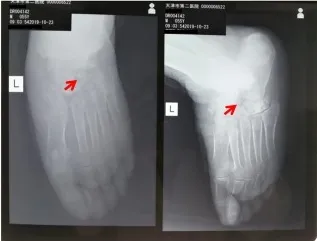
Post-operative detection showed successful debridement and ebonation. X-ray film view showed that the displaced intermediate cuneiform was removed. The red arrows indicate the position of removed intermediate cuneiform.
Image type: radiology (x_ray)